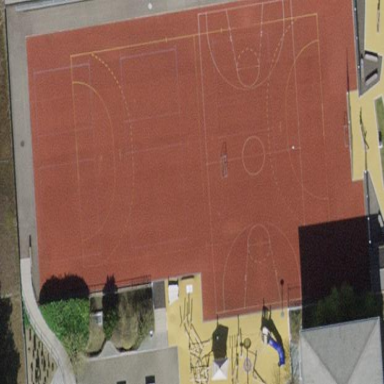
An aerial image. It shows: Multi-sport pitch with tartan surface.